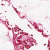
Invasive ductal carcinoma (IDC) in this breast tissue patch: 0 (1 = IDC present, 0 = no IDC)